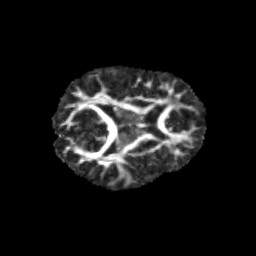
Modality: FA
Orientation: axial
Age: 10
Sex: male
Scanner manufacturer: siemens
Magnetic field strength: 3 T
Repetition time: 3.8 s
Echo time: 0.07 s